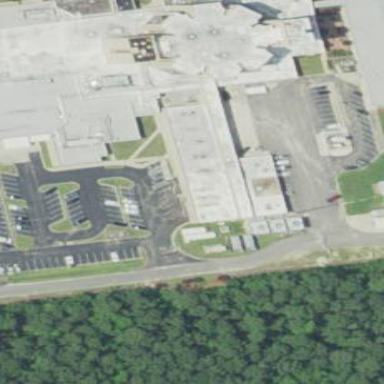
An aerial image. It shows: Hospital building.